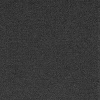
Atmospheric dust classification: dusty